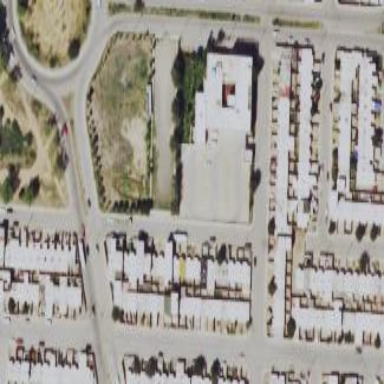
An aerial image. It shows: Hospital providing healthcare services.